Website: bh-photo
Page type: customer-info-address
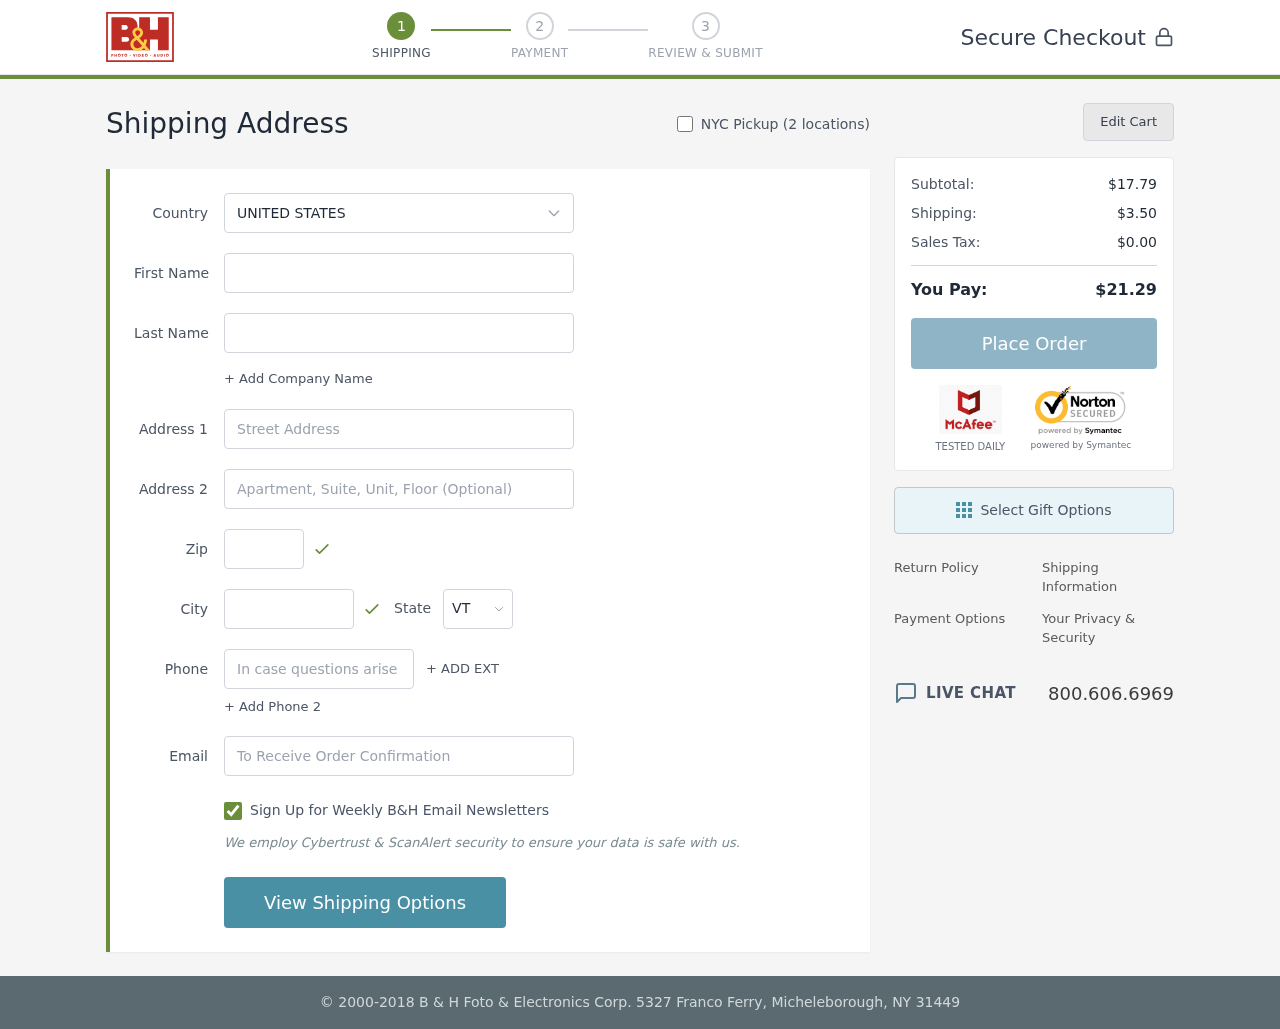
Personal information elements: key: PII_CITY
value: Port Tiffany
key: PII_COUNTRY
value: United States
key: PII_EMAIL
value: amandavillarreal@yahoo.com
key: PII_FIRSTNAME
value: Amanda
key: PII_LASTNAME
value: Villarreal
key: PII_PHONE
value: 3744516064
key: PII_POSTCODE
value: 55040
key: PII_STATE_ABBR
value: VT
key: PII_STREET
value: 8877 Dean Ports
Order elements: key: ORDER_SUBTOTAL
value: $17.79
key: ORDER_SHIPPING_COST
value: $3.50
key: ORDER_TAX
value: $0.00
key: ORDER_TOTAL
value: $21.29